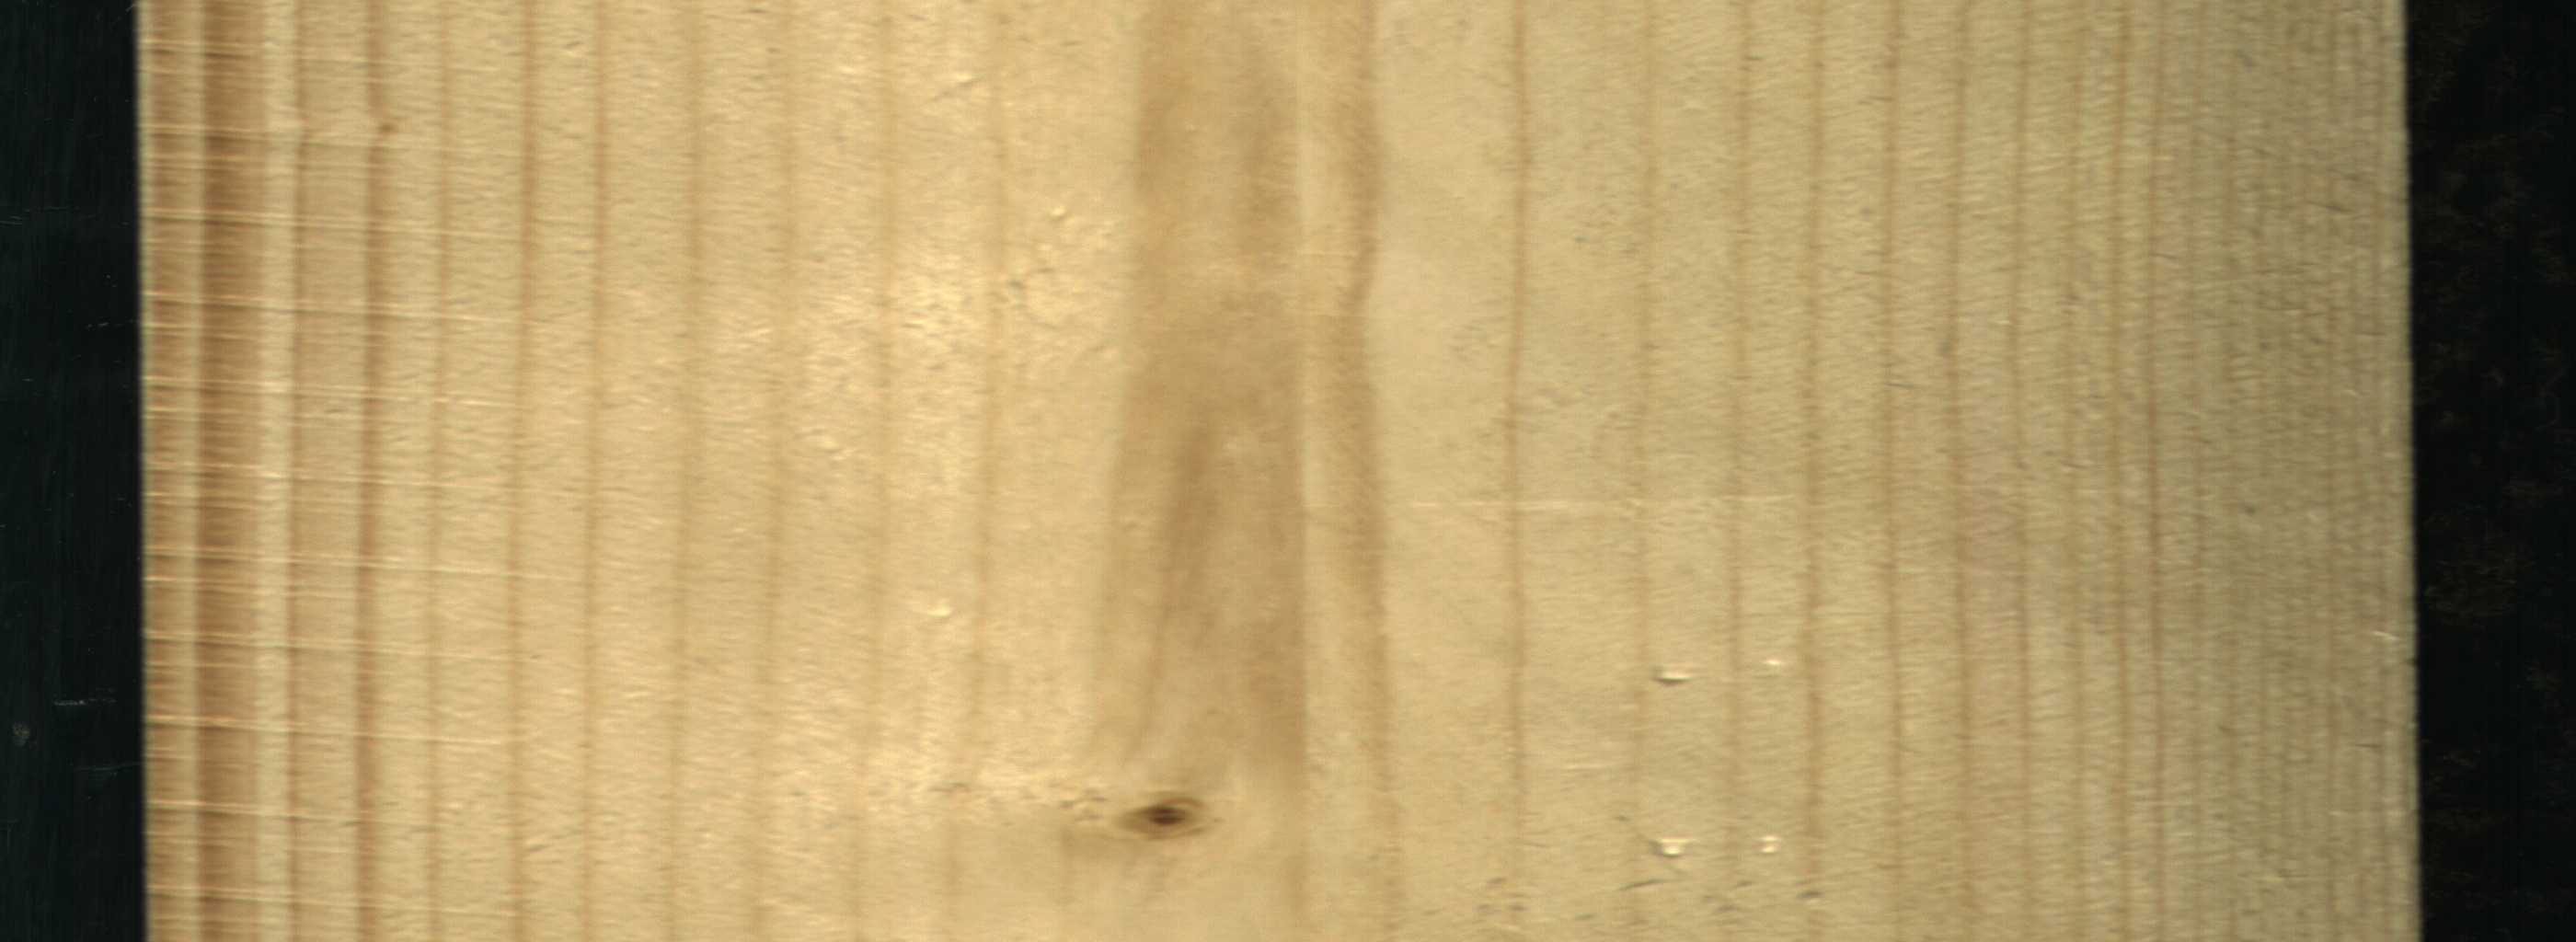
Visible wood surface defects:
Live_Knot